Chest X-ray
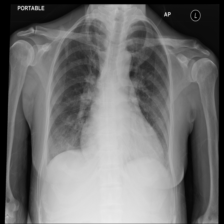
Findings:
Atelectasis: negative
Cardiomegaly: negative
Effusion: negative
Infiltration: negative
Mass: negative
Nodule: negative
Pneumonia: negative
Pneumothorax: negative
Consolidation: negative
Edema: negative
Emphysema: negative
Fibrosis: negative
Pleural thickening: negative
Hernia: negative